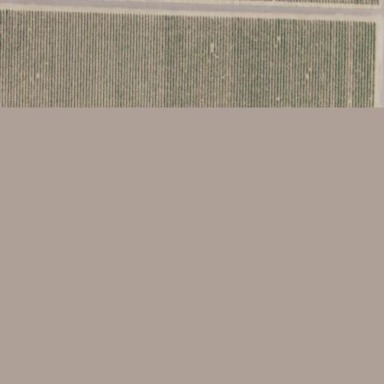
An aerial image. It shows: Vineyard with grape crops.